Field crop: maize
Growth stage: 2
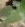
Species: chenopodium